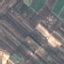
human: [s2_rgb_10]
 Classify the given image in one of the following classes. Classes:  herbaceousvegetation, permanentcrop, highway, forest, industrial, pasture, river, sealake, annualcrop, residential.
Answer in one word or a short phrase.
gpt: PermanentCrop